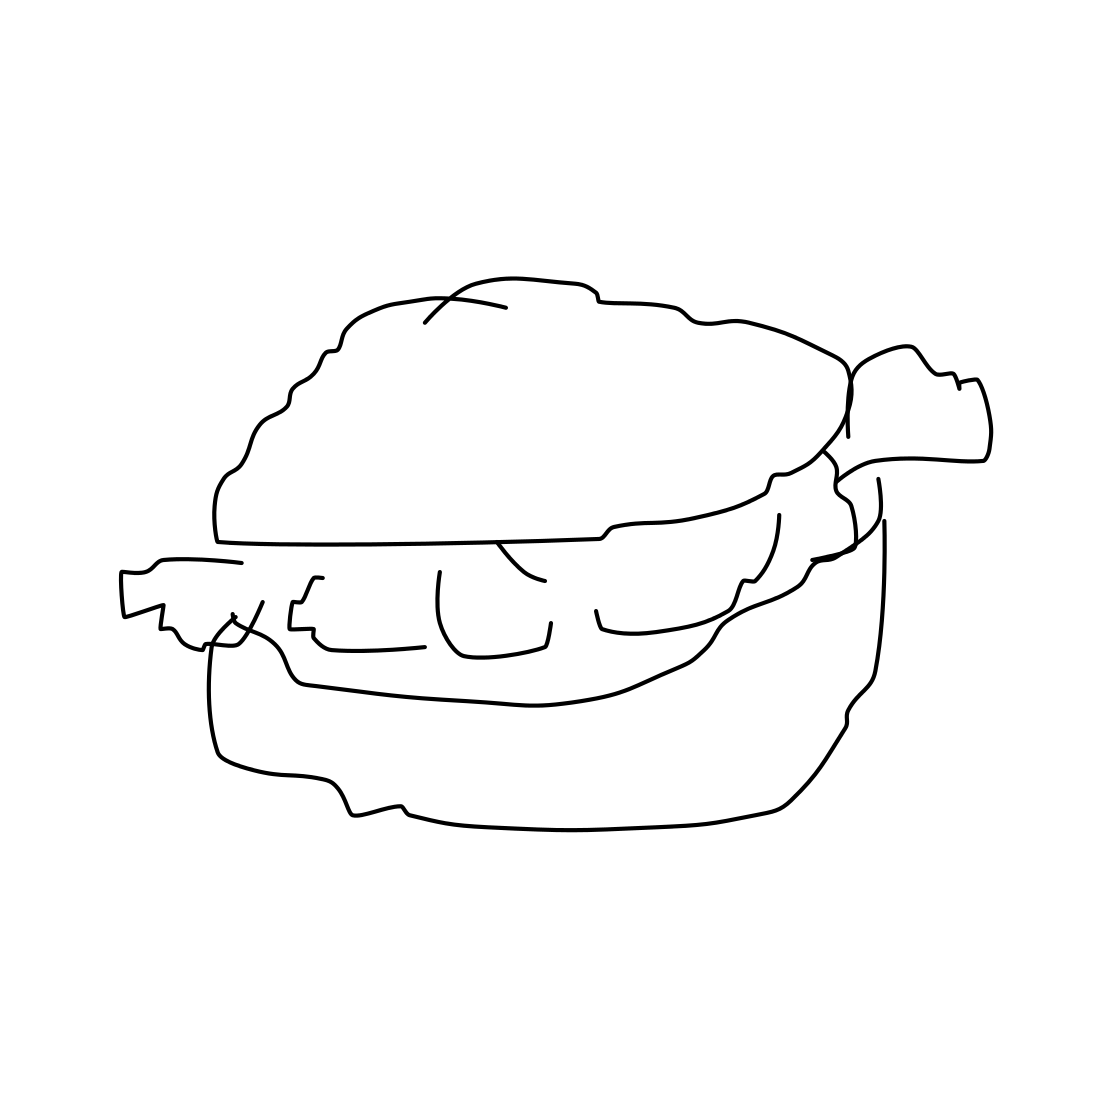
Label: hamburger